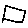
Label: square